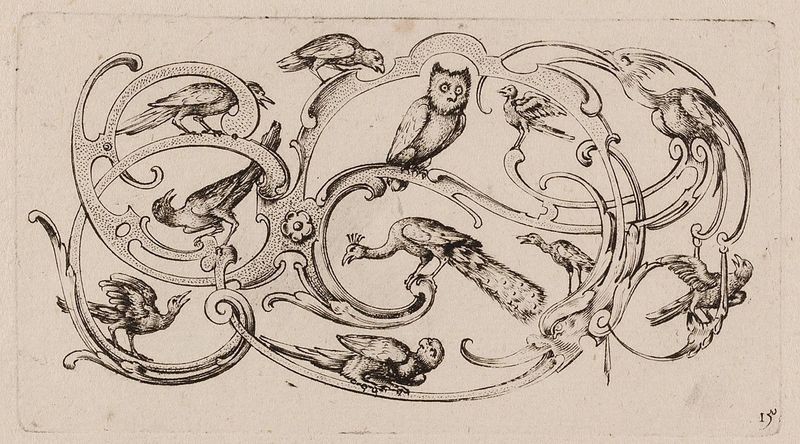
Titel: Groteske aus der Folge 'Neües Groteschgen-Büchlein'
Künstler: Johann Smisek
Standort: Hamburg
Institution: Museum für Kunst und Gewerbe Hamburg
Schlagwörter: vogel, tiere, ornament, papier, grafik, graphik, ornamente, fotografie, photographie, druckgraphik, druckgrafik, radierung, groteske, wasserzeichen, eulen, tierornament, reproduktionen, druckerzeugnisse, schweifwerk, vögel, ornamentstich, vorlageblätter